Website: crate-barrel
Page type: stored-credit-cards
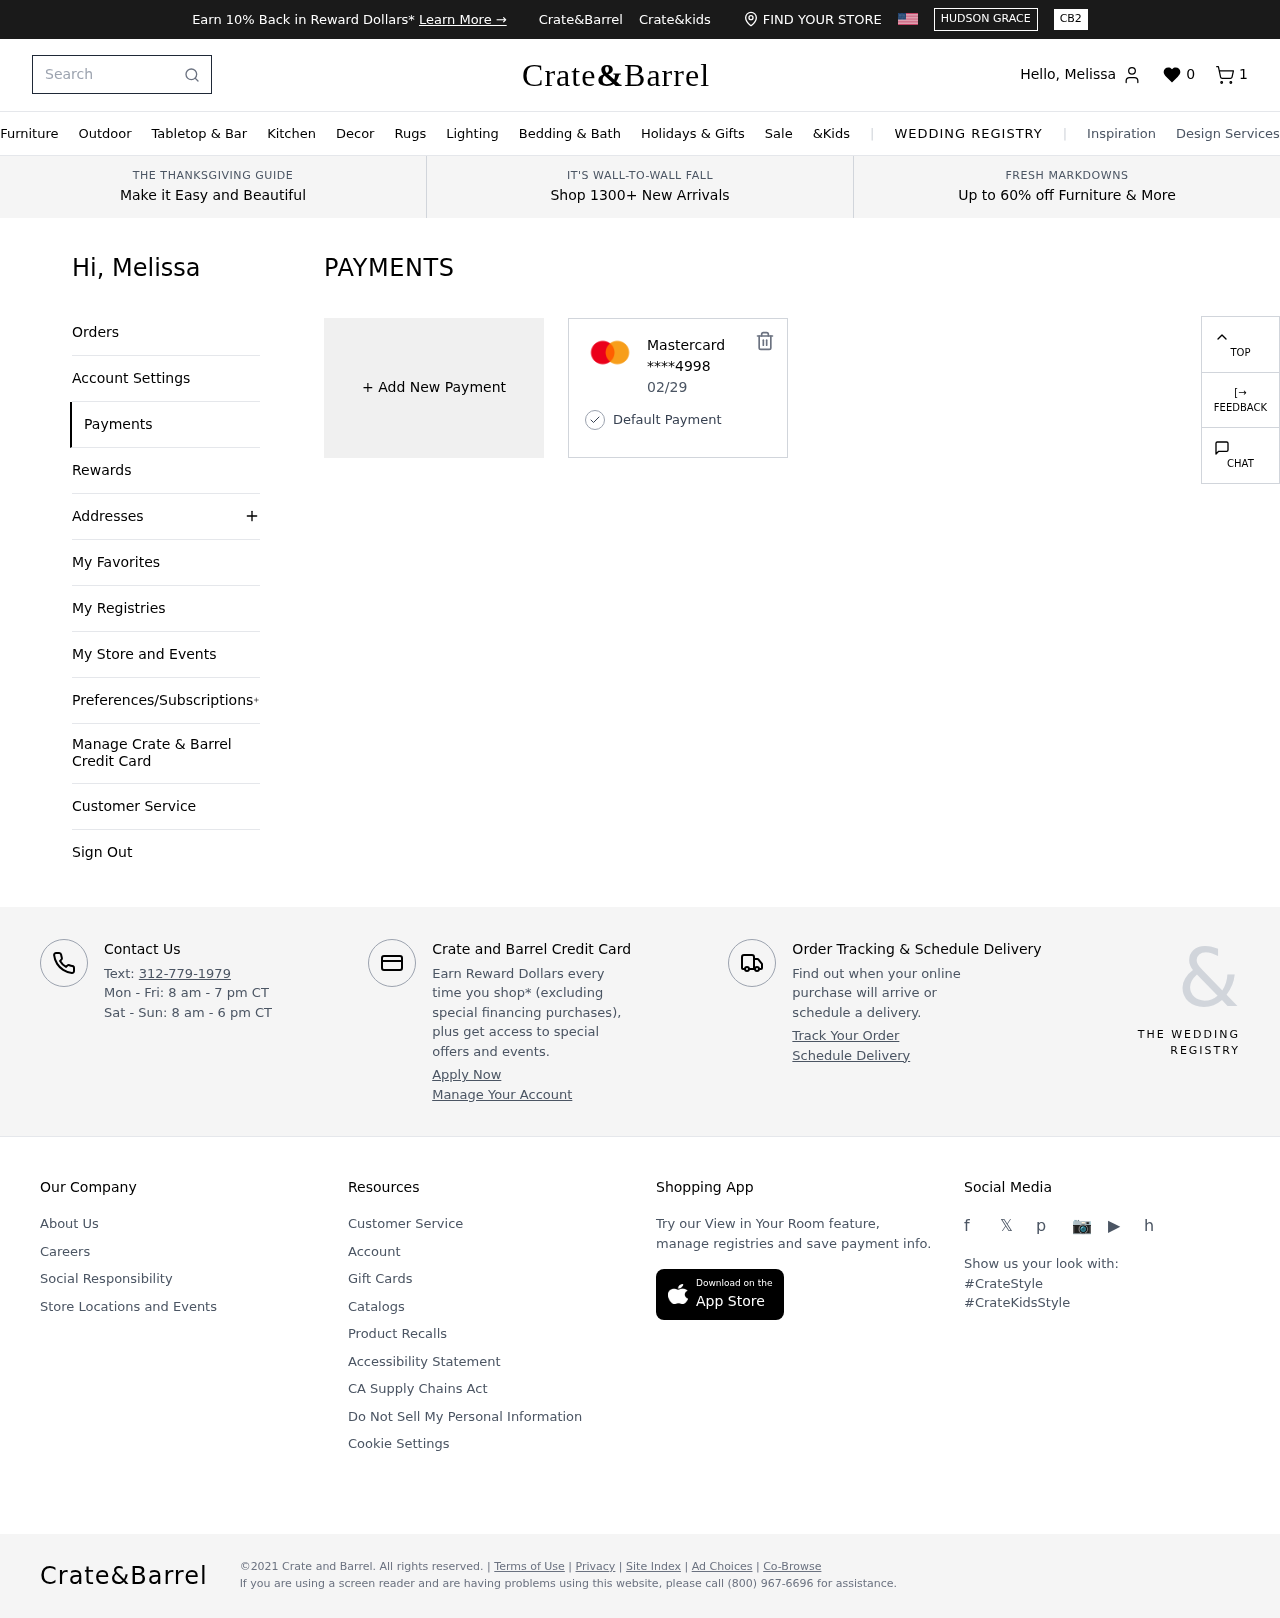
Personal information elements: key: PII_CARD_EXPIRY
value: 02/29
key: PII_CARD_LAST4
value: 4998
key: PII_CARD_TYPE
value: Mastercard
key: PII_FIRSTNAME
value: Melissa
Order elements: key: ORDER_NUM_ITEMS
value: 1
Search elements: key: HEADER_SEARCH
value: Search
Other elements: key: FAVORITES_COUNT
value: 0